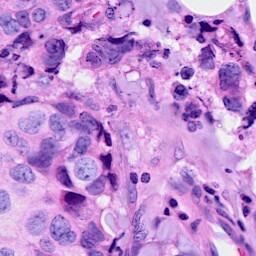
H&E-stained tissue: Breast